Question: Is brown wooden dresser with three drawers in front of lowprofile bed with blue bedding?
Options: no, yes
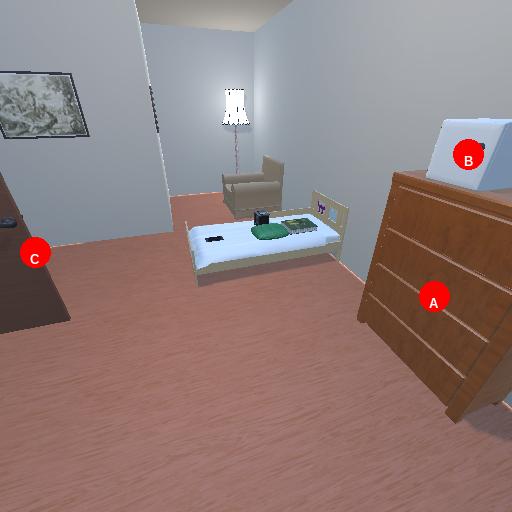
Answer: no